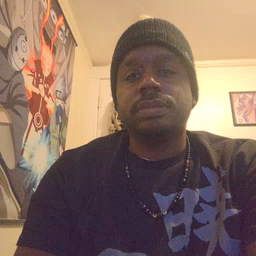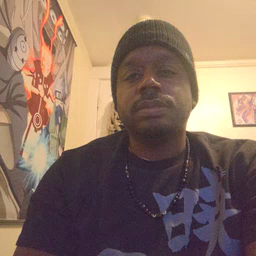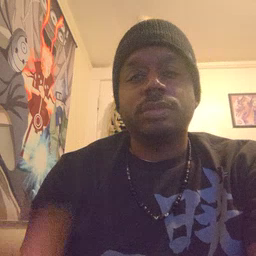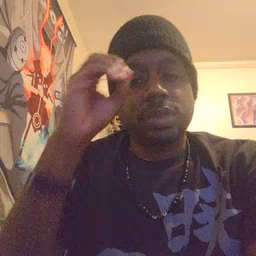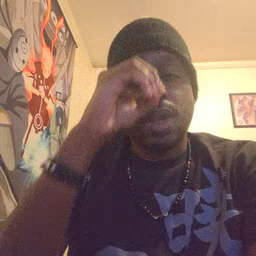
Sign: owl